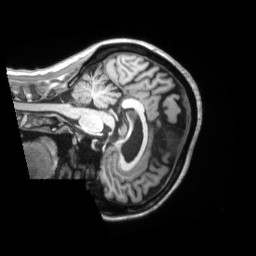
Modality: T1w
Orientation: sagittal
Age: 63
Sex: female
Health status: ill
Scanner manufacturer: siemens
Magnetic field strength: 3 T
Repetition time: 2.2 s
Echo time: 0.00157 s